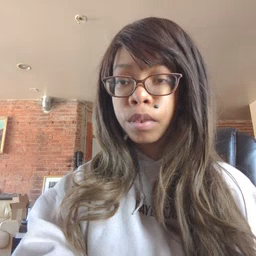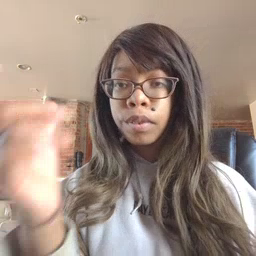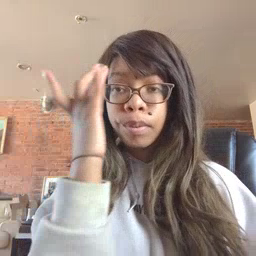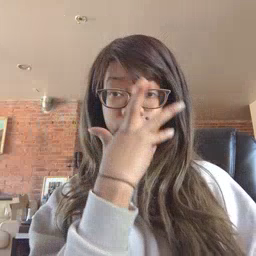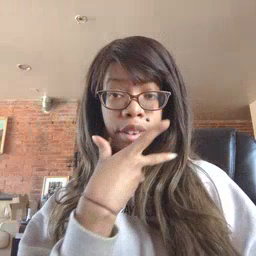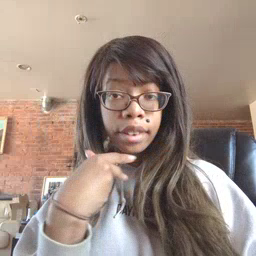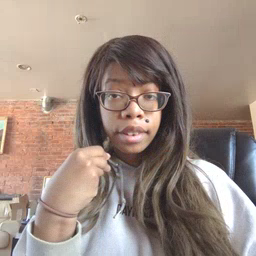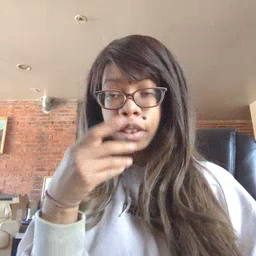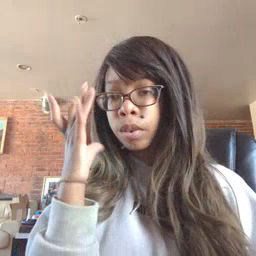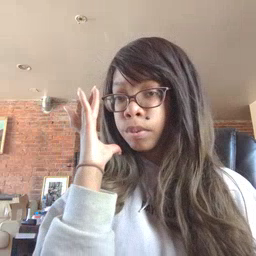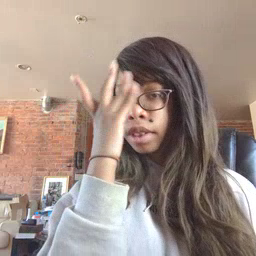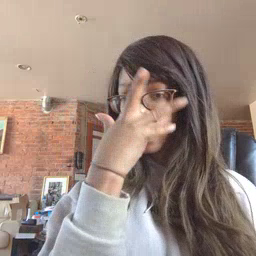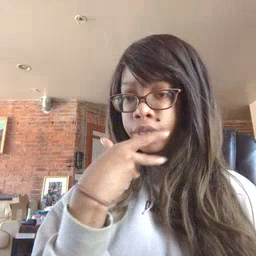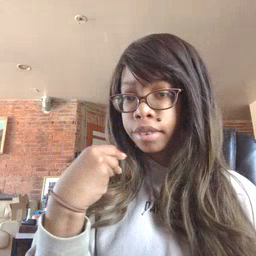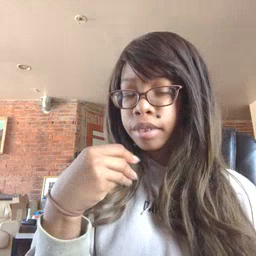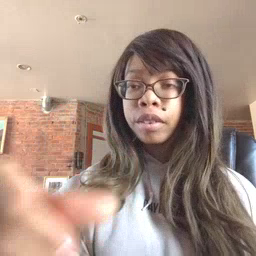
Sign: pretty